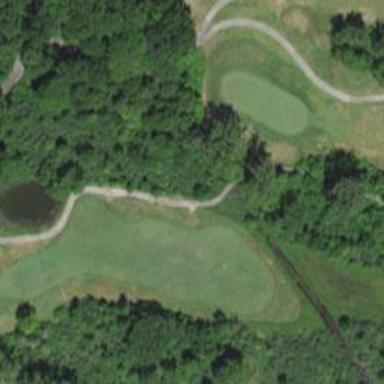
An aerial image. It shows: Path bridge with view of golf course.